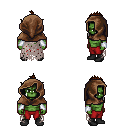
a pixel art fantasy rpg character, male body template, orc, green skin, gray tattered cape, red pants, brown mohawk hairstyle, cloth hood, white cloth bracers, black shoes, four views (front, back, left, right), 2x2 character sprite sheet, small pixel art, hard edges, no anti-aliasing